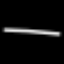
Label: line